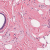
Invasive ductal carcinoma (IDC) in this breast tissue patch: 0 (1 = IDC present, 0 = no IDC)